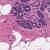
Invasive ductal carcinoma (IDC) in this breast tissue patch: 0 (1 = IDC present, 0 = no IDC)